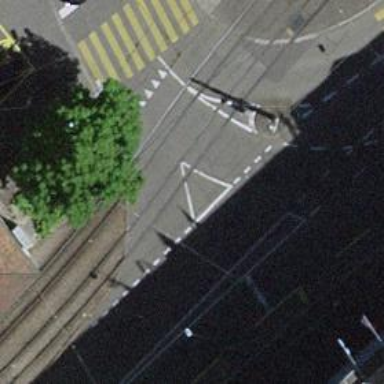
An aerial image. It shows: Tram level crossing on railway.